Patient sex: M
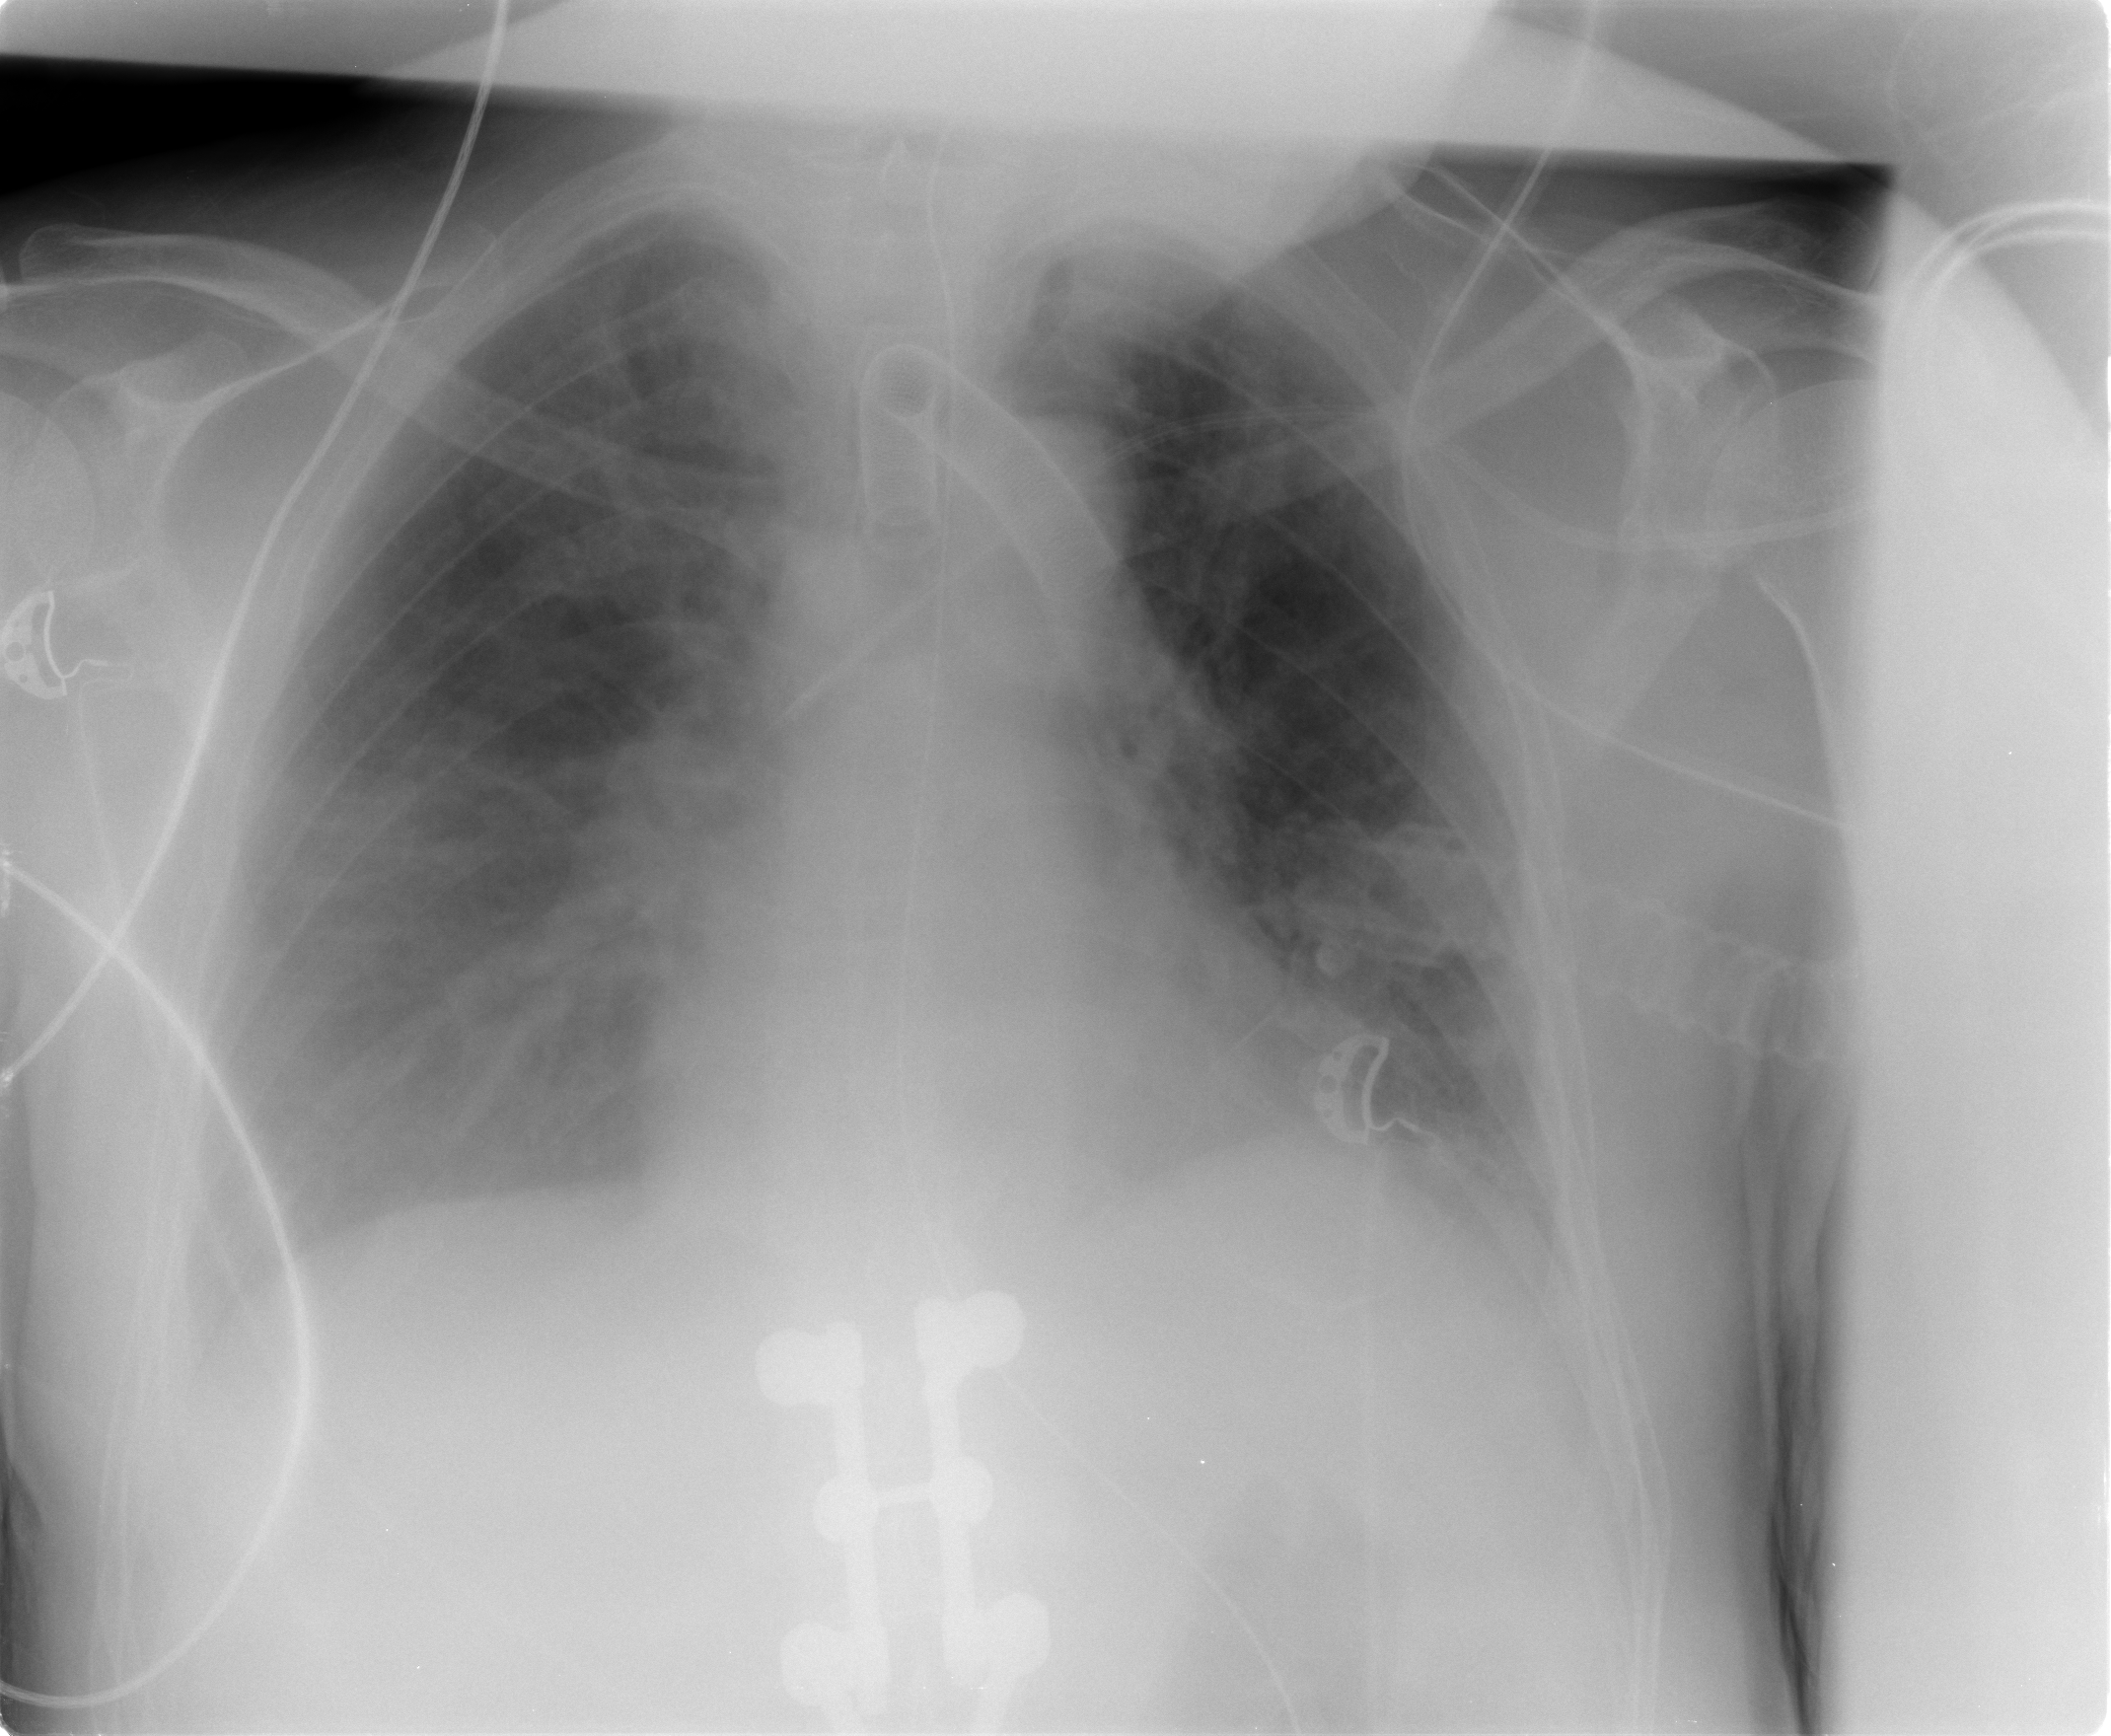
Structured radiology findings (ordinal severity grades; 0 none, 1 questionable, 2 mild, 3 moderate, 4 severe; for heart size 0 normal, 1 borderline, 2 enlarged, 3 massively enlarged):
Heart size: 0
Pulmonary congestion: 1
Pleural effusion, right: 2
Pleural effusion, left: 2
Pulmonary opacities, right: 0
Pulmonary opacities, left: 0
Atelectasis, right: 2
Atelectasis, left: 2